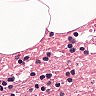
Metastatic tissue present: no